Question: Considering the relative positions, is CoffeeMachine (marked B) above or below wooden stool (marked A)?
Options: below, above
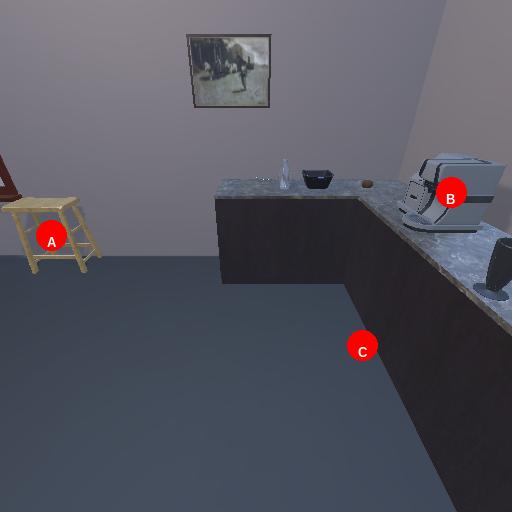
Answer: below